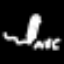
Label: pencil